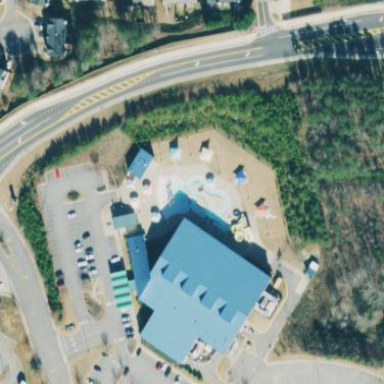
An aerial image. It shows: Public gabled roof sports center dedicated to swimming.